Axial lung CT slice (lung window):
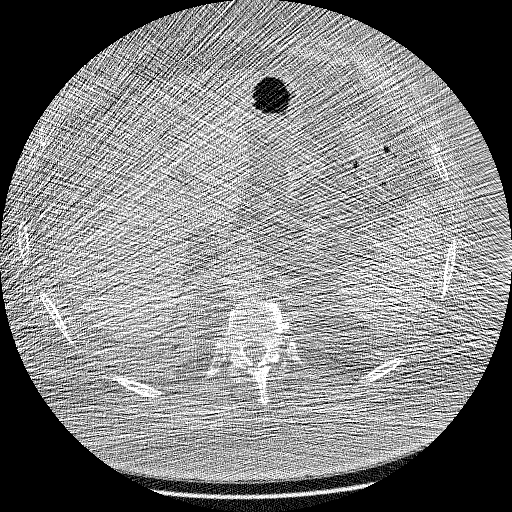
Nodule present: no